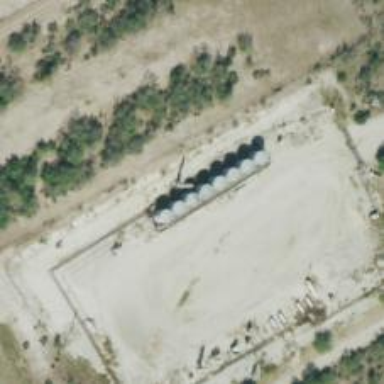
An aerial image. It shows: Storage tank that is man-made.